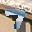
Label: 7